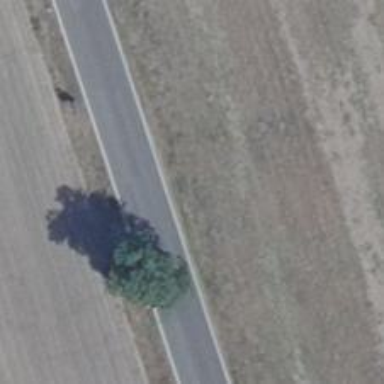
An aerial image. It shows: Deciduous broadleaved tree.